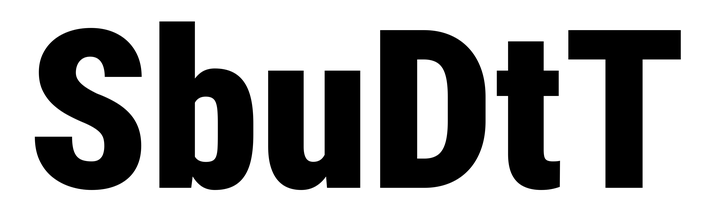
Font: Roboto_Condensed_Black